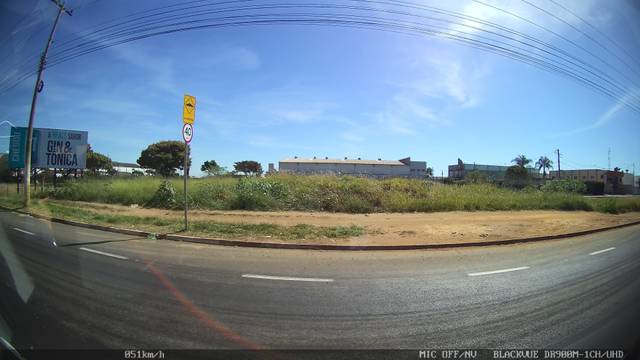
Region: Brazil
Coordinates: -20.55, -47.429